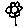
Label: flower